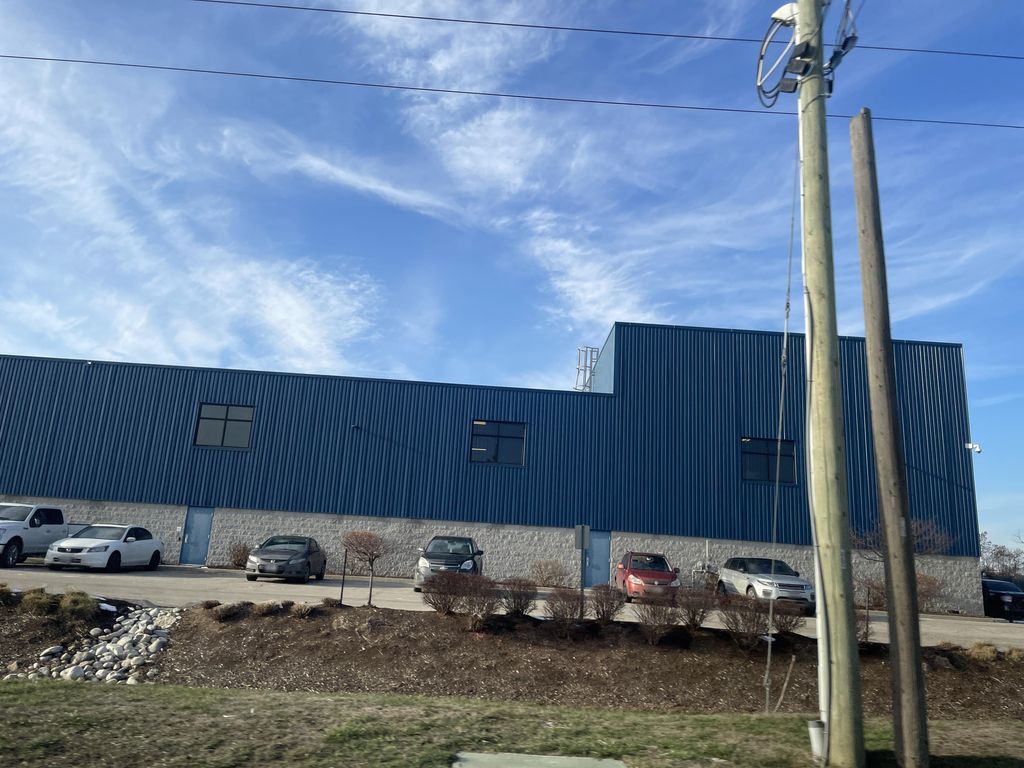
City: kitchener-waterloo